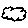
Label: cloud